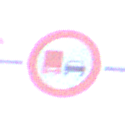
Verkehrszeichen: UeberholverbotKraftfahrzeuge
Umgebung: Outdoor, Urban
Tageszeit: SunriseSunset
Wetter: Clear
Licht: Natural
Jahreszeit: NotSpecified
Kontrast: LowContrast